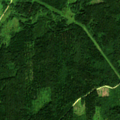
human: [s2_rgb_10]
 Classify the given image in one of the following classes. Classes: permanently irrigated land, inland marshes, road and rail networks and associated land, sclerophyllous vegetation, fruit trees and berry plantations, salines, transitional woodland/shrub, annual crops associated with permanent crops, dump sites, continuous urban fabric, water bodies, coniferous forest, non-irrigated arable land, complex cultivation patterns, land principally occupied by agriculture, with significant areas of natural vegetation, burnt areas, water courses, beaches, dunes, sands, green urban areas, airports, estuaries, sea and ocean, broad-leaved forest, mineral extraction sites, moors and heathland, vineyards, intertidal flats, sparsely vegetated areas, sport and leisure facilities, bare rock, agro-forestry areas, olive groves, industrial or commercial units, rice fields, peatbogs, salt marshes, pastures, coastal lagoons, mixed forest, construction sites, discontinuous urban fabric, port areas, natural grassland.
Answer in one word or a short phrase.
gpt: pastures, land principally occupied by agriculture, with significant areas of natural vegetation, mixed forest, transitional woodland/shrub